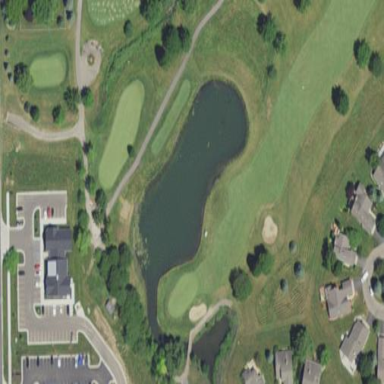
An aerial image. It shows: Picturesque scene of golf course with lateral water hazard.